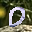
Label: 0